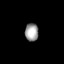
Tissue: lung
Cell type: Smooth muscle cells
Senescence score: 0.6374
Nuclear area (px): 233
Mean DAPI intensity: 158.85